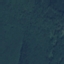
Label: Forest